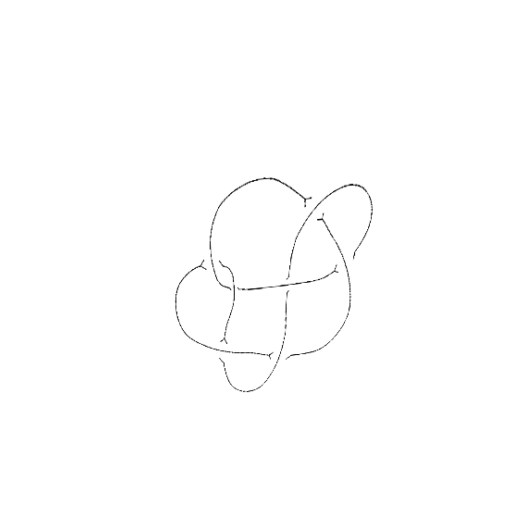
Crossing number: 7